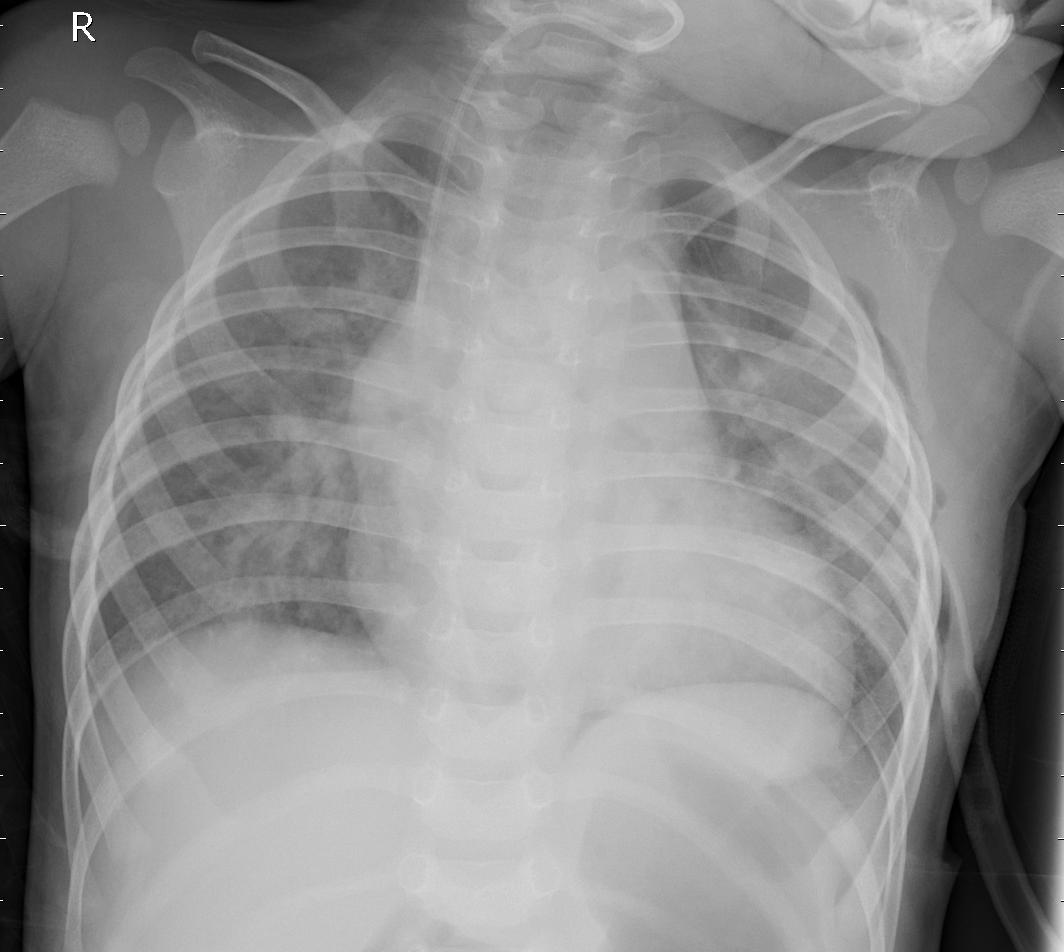
Diagnosis: PNEUMONIA